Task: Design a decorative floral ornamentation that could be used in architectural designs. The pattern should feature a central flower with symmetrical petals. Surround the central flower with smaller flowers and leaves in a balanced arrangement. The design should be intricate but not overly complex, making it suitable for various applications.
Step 1737:
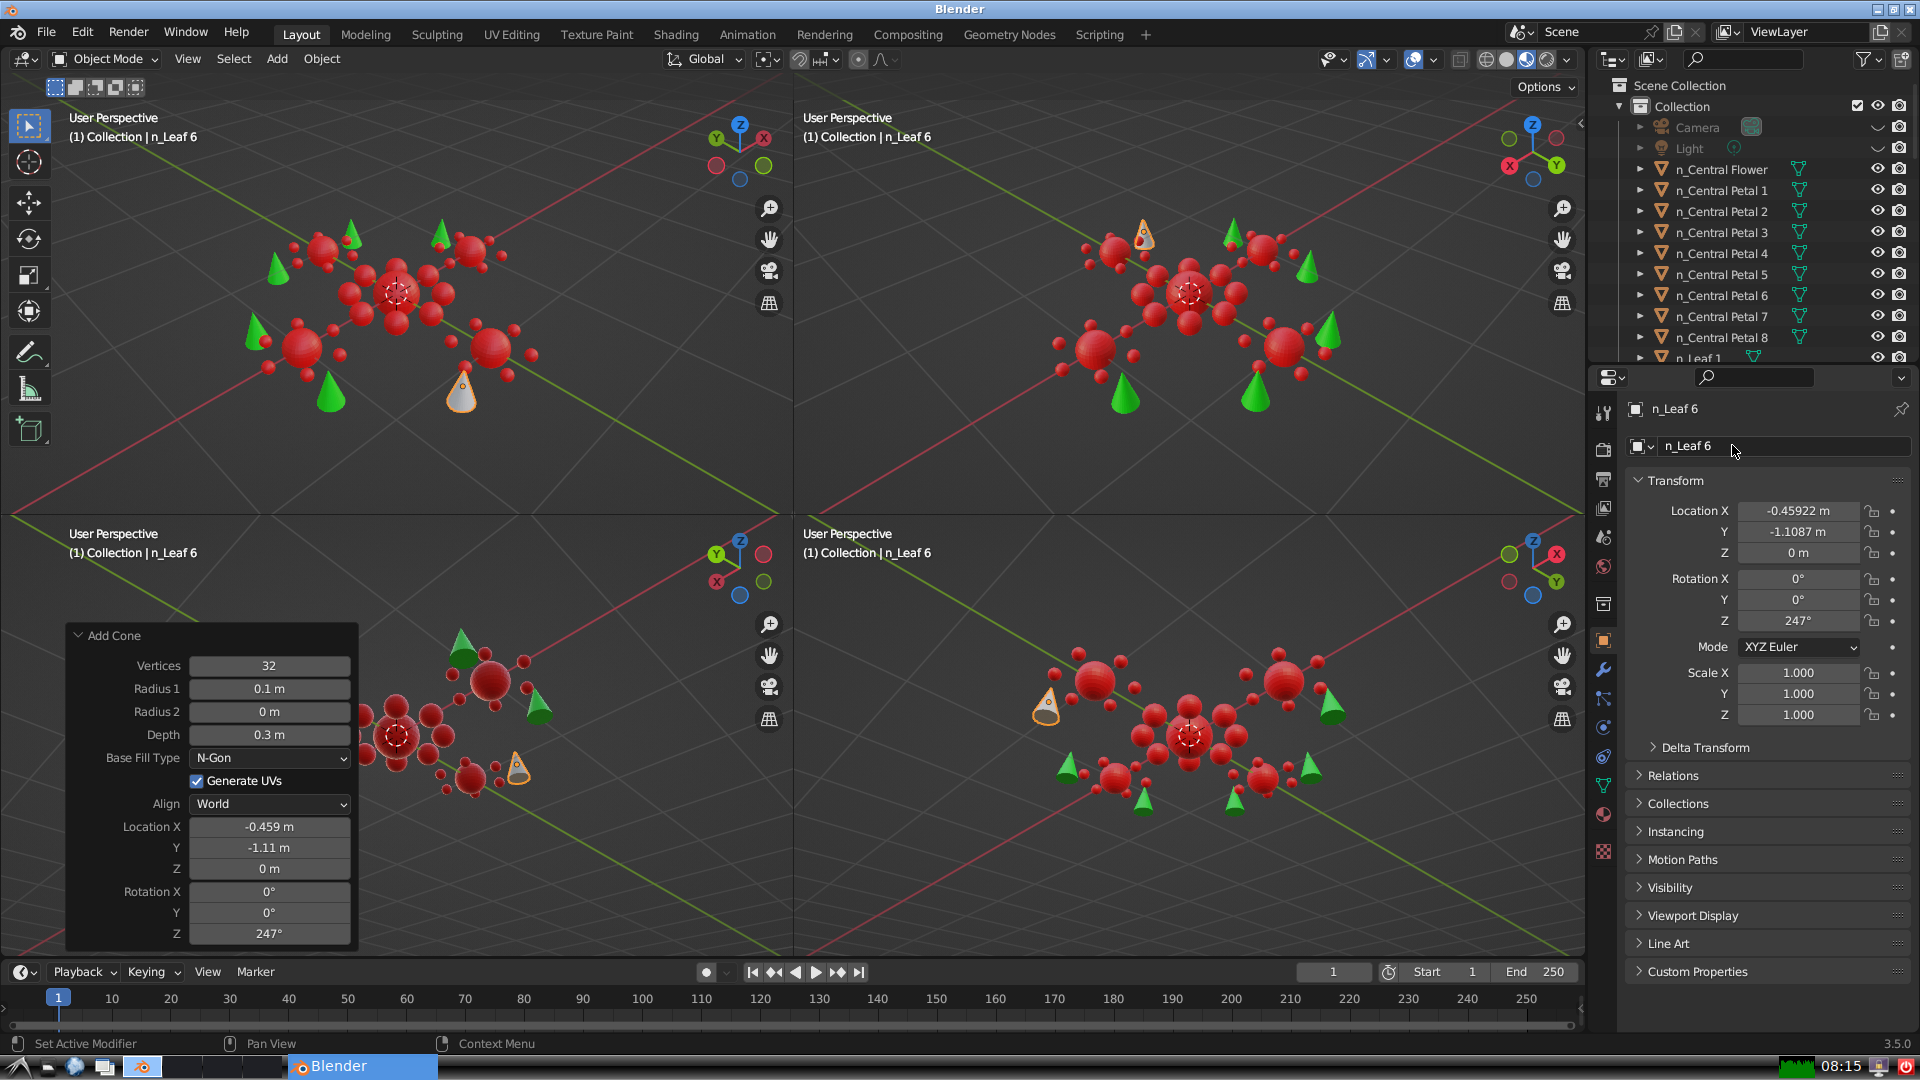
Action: {"mouse_move": [1603, 815]}